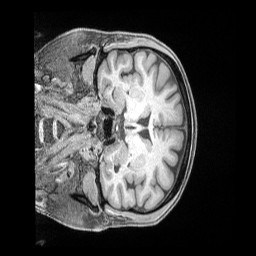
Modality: T1w
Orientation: coronal
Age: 36
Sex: male
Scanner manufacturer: siemens
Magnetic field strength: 3 T
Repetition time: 2 s
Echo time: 0.00211 s